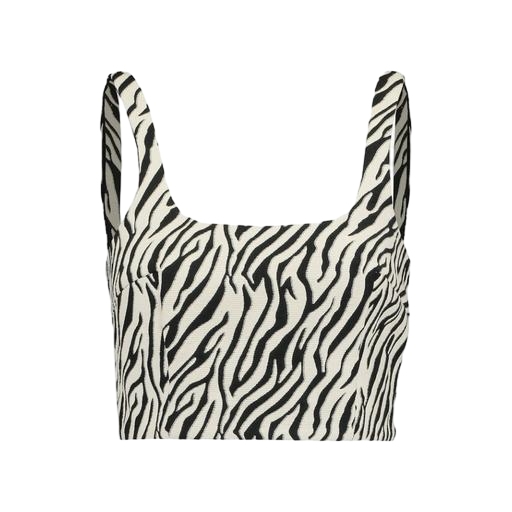
sleeveless and zebra print, black and white tank top, sleeveless zebra print, white background